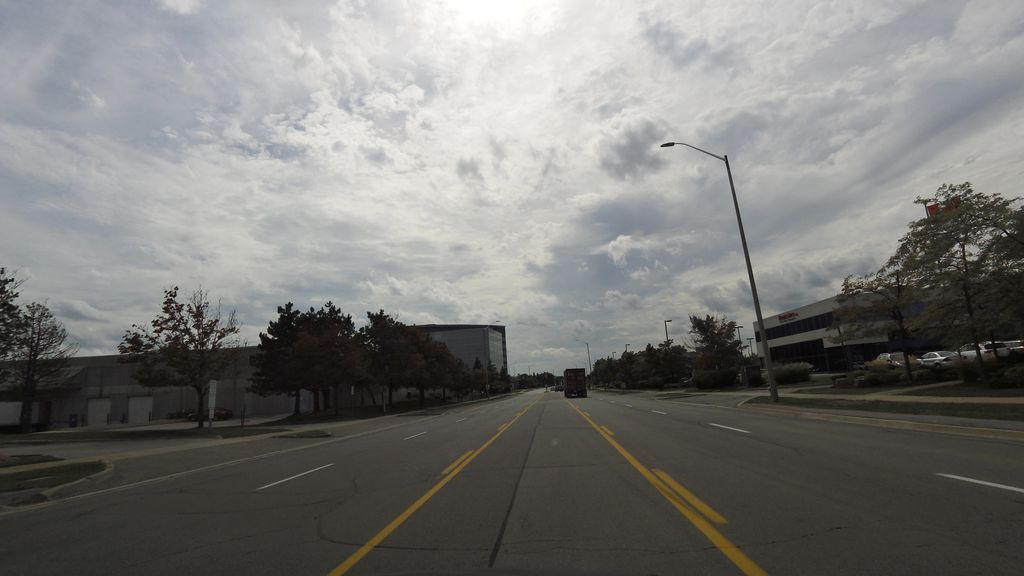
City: toronto